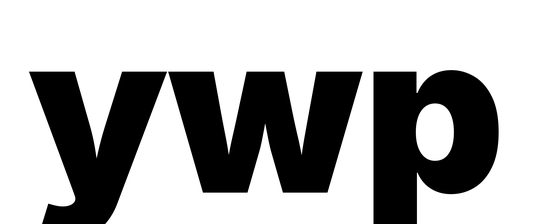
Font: Inter_Black